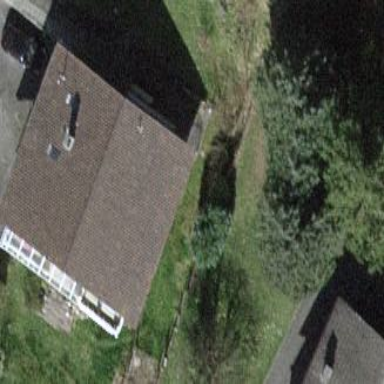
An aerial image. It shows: Gabled building with tile roof that is oriented across.